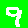
Digit: 9